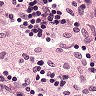
Metastatic tissue present: no